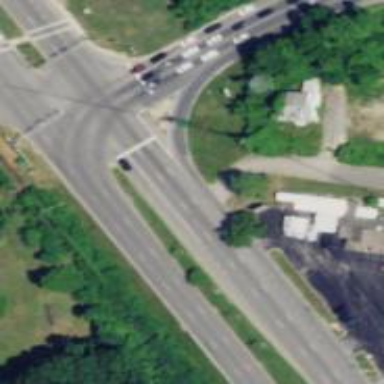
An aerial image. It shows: Asphalt road classified as trunk highway.